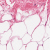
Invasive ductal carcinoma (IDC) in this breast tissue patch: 0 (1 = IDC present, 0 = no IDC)